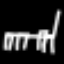
Label: bed